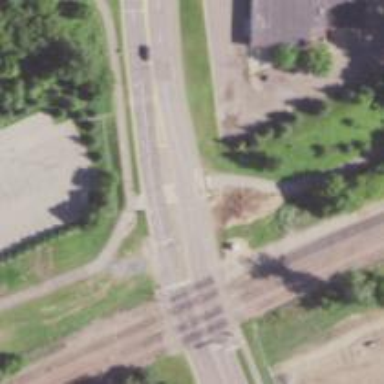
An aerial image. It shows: Crossing for the railway.